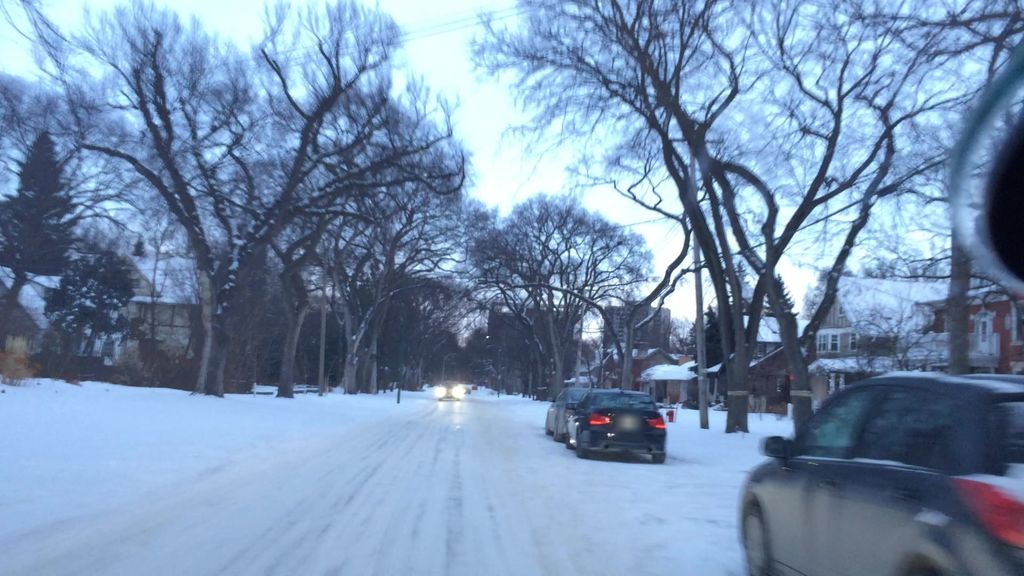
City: winnipeg